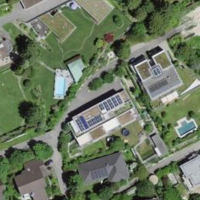
EUNIS habitat code: 54
Species observed at this site:
Vicia hirsuta
Columba palumbus